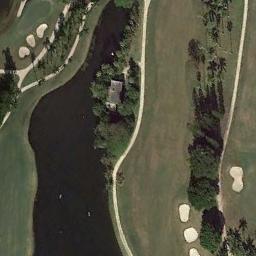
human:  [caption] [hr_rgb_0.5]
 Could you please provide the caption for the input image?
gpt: There are many roads on the golf course .

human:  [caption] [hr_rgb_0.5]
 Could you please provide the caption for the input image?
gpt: The golf course has a lake, Some fairways, Roads, Barrier trees and sandpits and some barrier trees are on both sides of the fairways .

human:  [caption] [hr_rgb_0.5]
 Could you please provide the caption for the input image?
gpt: At the intersection of the three paths, There are two bunkers .

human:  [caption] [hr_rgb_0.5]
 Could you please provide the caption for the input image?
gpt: There are a few bunkers and lakes and several paths on a large green lawn on the golf course with many trees and a building .

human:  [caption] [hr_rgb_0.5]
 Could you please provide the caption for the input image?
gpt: There are some trees and a lake on the golf course .